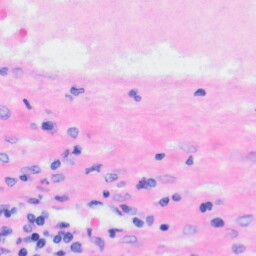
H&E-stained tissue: Liver